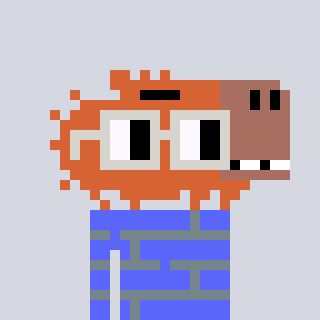
a pixel art character with square light gray glasses, a capybara-shaped head and a purple-colored body on a cool background